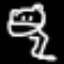
Label: frog